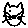
Label: cat